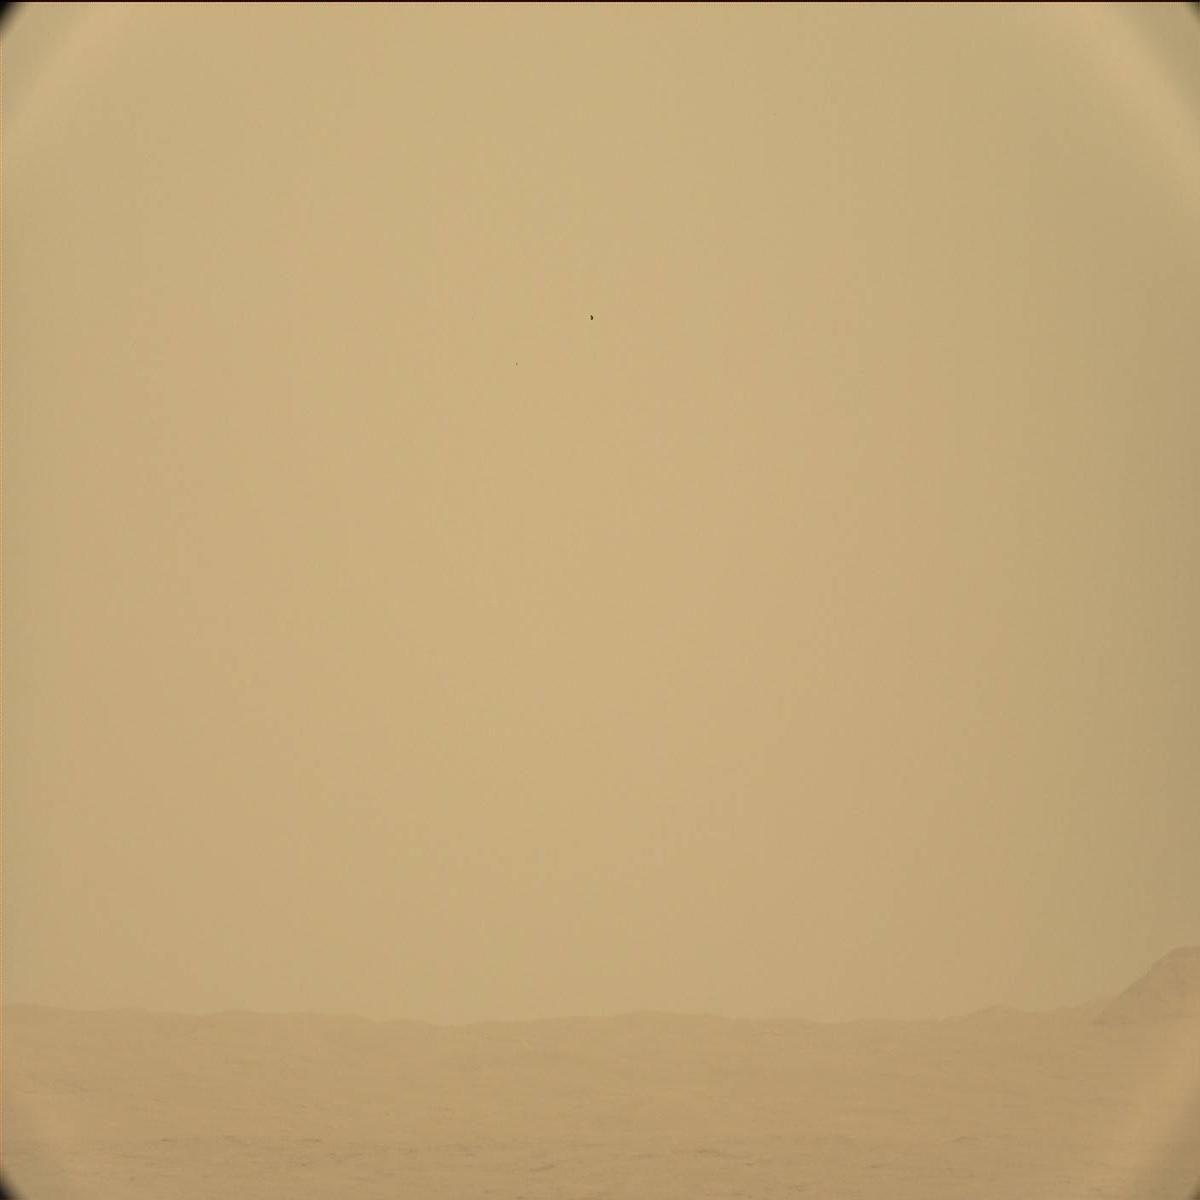
Terrain classes present: Ridge, Sky